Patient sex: M
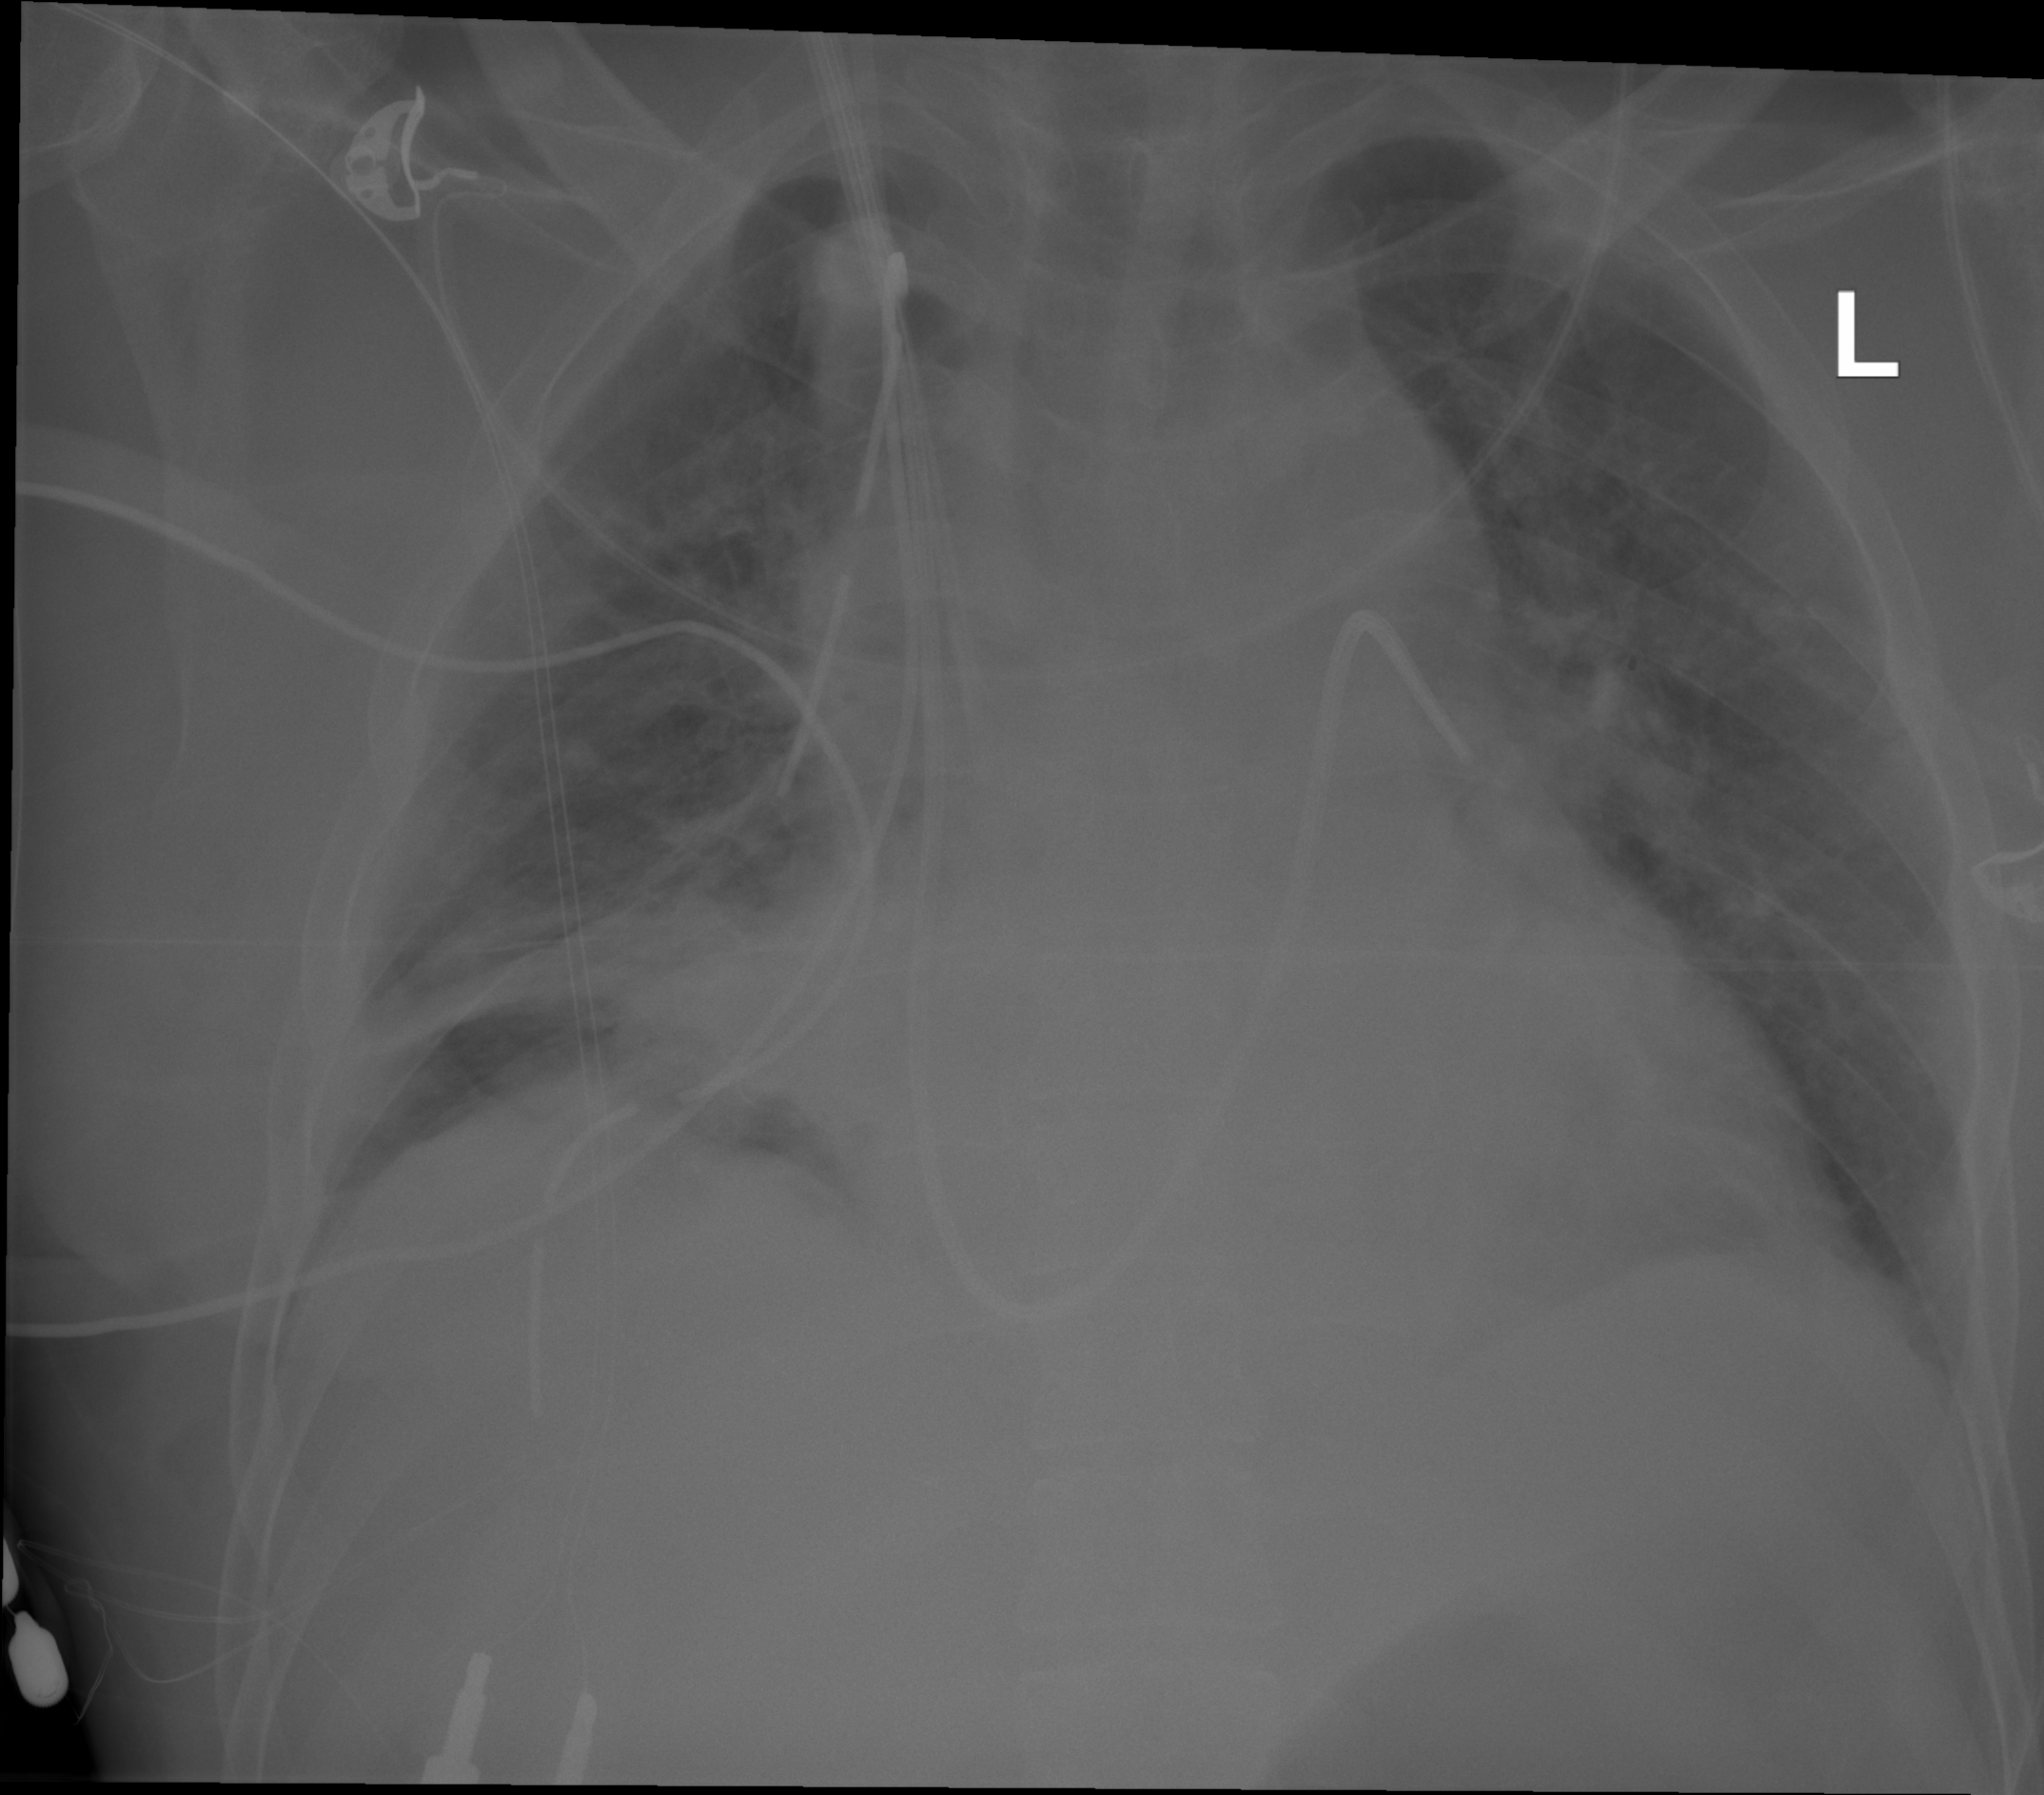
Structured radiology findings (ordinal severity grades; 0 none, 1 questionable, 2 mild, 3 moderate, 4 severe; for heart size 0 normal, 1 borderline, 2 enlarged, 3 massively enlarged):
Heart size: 2
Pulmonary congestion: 2
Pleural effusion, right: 0
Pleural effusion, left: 0
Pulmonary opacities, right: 2
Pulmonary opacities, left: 0
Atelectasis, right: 3
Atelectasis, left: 0